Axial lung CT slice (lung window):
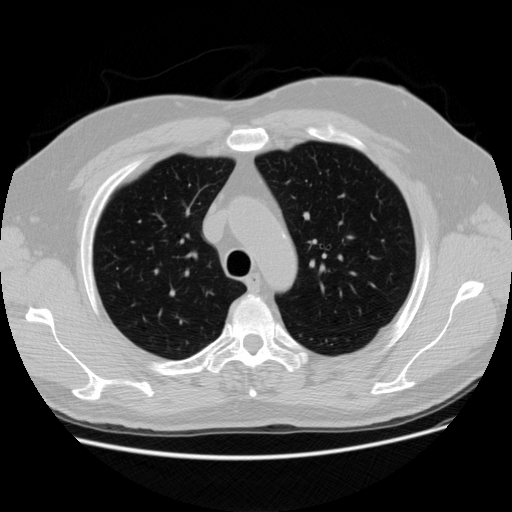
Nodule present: no